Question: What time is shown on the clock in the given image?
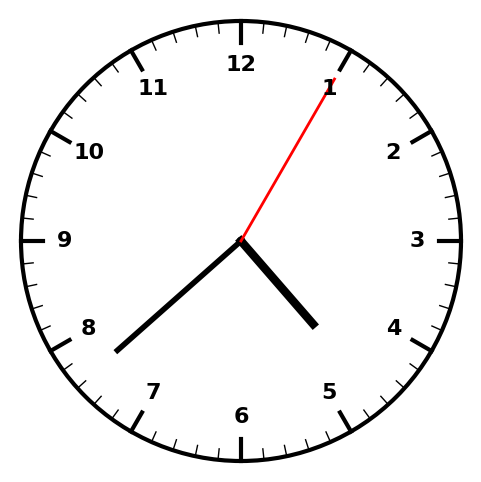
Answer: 04:38:05